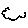
Label: cloud